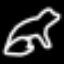
Label: frog